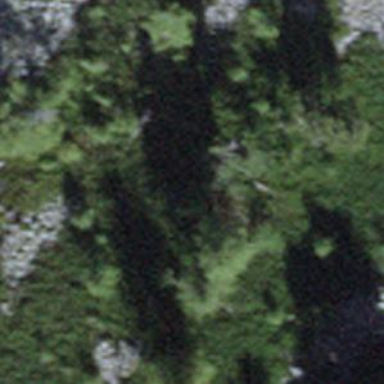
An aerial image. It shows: Forest area.